【题型】选择题　【知识点】立体几何　【难度】easy
如图，在长方体 $ABCD-EFGH$ 中，与面 $BDHF$ 垂直的平面个数为（ \quad ）

\noindent A. 1 \hfill B. 2 \hfill C. 3 \hfill D. 4
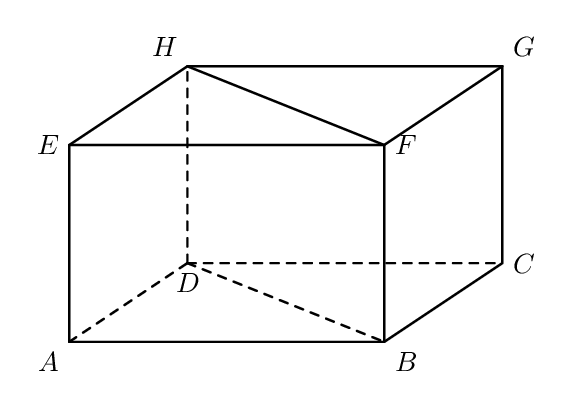
【解答】
\noindent \textbf{【答案】} B

\noindent \textbf{【分析】} 根据平面垂直的判定定理解答．

\noindent \textbf{【详解】} $\because BF \perp FG$，$BF \perp EF$，$BF \cap GF=F$，
$\therefore BF \perp$平面$EFGH$，
$\because BF$在平面$BDHF$内，
$\therefore$平面$BDHF \perp$平面$EFGH$；
同理平面$BDHF \perp$平面$ABCD$．
故选：B．

\noindent \textbf{【点睛】} 本题借助长方体的棱与面考查立体图形，考查学生的观察能力及空间想象能力．